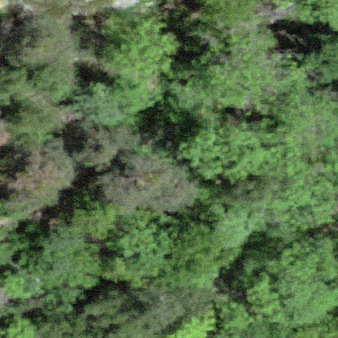
Label: other